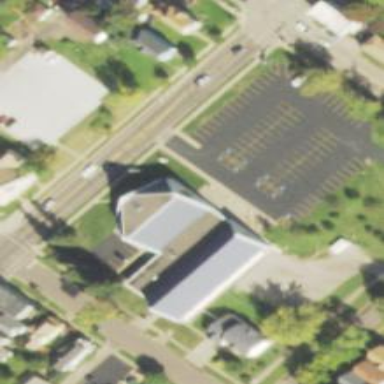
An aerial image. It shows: Church which is place of worship.